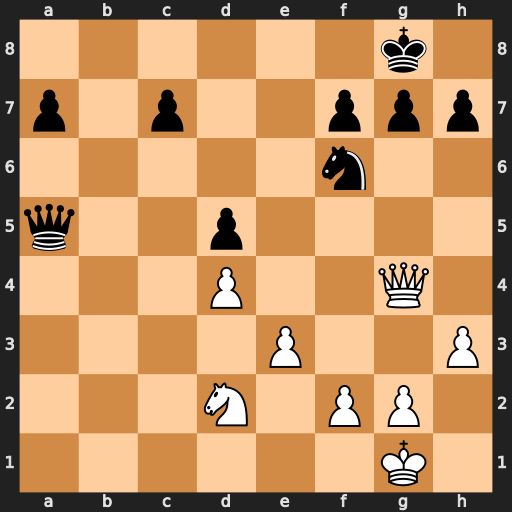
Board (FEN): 6k1/p1p2ppp/5n2/q2p4/3P2Q1/4P2P/3N1PP1/6K1
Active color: w
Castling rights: -
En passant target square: -
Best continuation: Qc8+ Ne8 Qxe8#